Question: This is the expansion diagram of a second-order Rubik's Cube. Given the initial state, you can perform 18 standard operations. Find the minimum number of steps to make the Rubik's Cube reach the restored state. The goal is to restore the cube to its original state, with green on the front face, white on the top, and yellow on the bottom, disregarding isomorphic configurations.
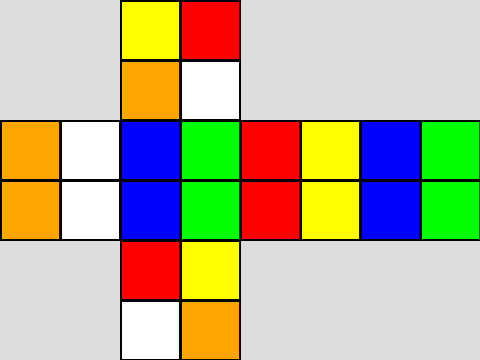
Answer: 2